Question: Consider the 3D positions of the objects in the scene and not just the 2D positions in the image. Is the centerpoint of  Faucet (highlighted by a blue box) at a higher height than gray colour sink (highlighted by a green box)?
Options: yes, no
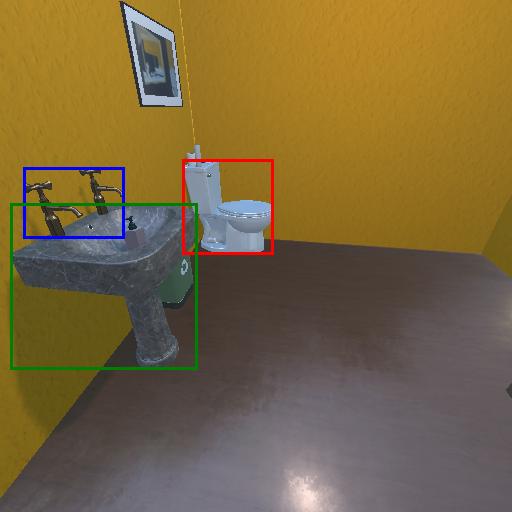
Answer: yes